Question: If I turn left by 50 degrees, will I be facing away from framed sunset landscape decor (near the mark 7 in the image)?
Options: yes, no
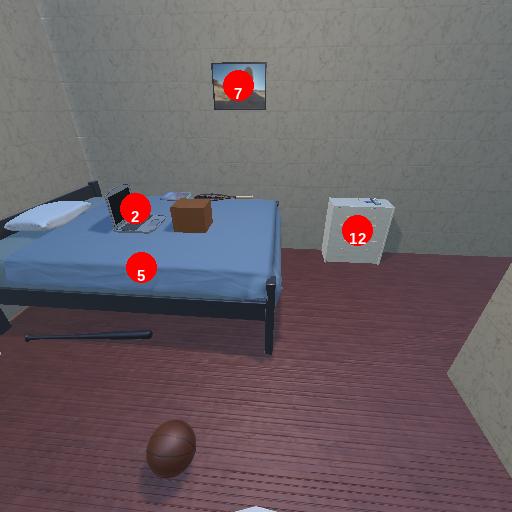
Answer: yes